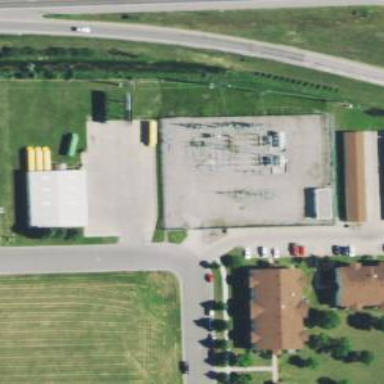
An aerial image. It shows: Distribution level power substation enclosed by fence.